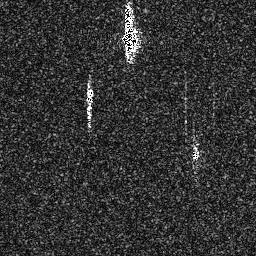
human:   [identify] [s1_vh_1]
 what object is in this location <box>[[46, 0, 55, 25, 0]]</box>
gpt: <ref>1 medium ship at the top</ref>